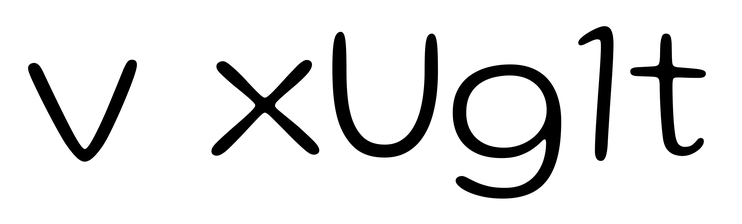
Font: Gluten_ExtraLight